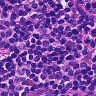
Metastatic tissue present: no